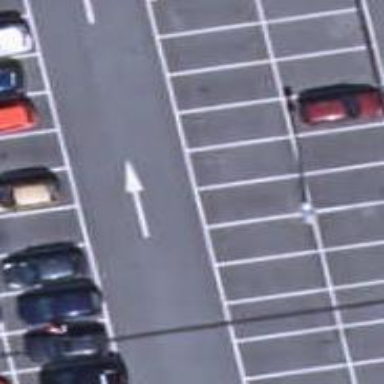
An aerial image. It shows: Asphalt parking aisle road for service vehicles.